Question: I have this problem then I try to float div left,
each block contains same div class (member).
Block goes up if it is on the right hand side, but doesnt work on left.
Any thoughts?
'''
.member {
float: left;
position: relative;
width: 422px;
margin: 0px 10px 10px 0px;
height: auto;
}
'''

<URL>
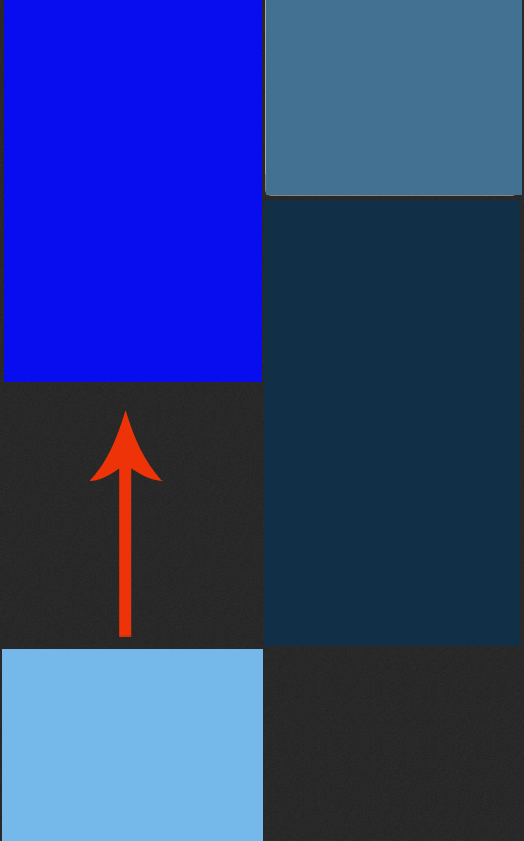
Answer: I suppose you want two columns with blocks of different height.
Then you should one column float to left and the second to the right:
Like this:
'''
.member {
position: relative;
width: 422px;
margin: 0px 10px 10px 0px;
height: auto;
}
.fl_left {
float: left;
clear: left;
}
.fl_right {
float: right;
clear: right;
}
'''
HTML:
'''
<div id="left">
<div class="fl_left">
<div class="member"></div>
<div class="member"></div>
</div>
<div class="fl_right">
<div class="member"></div>
<div class="member"></div>
</div>
</div>
'''